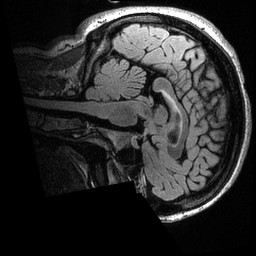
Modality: T2w
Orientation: sagittal
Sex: female
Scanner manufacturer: ge
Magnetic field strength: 3 T
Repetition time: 6 s
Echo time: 0.1274 s